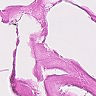
Metastatic tissue present: no